Question: I am looking for a way to center the numbers in the dataframe, and to know how to remove the number of the lines in the left section of the table.
'''
import pandas as pd
df = pd.DataFrame({'Dia da Semana': (semana),
'Glicemia': (NivGlicemia),
'Batimento cardiaco medio': (BatCard)})
print(df)
'''

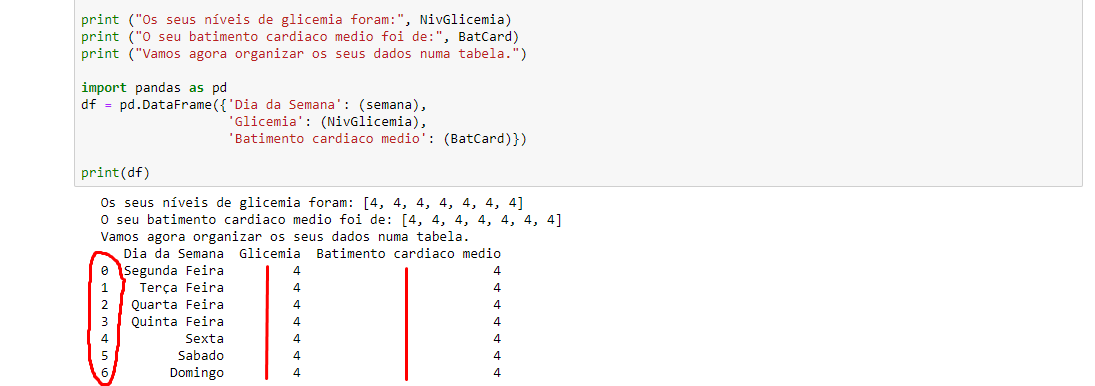
Answer: Just type df and execute your cell. Don't use the print() function.
The <URL> property can be used to apply conditional formatting of a dataframe
This will work with pandas version 0.17.1 and above.
'''
from IPython.display import HTML
styles = [
dict(selector="th", props=[("text-align", "center")])]
html = (df.style.set_table_styles(styles))
html
'''